CT reconstruction: vmi40
Segmentation target: lesions
Patient: M, age 57
ISS stage: Stage 3
Metal implant: no
Axial slice:
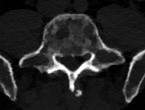
Sagittal slice:
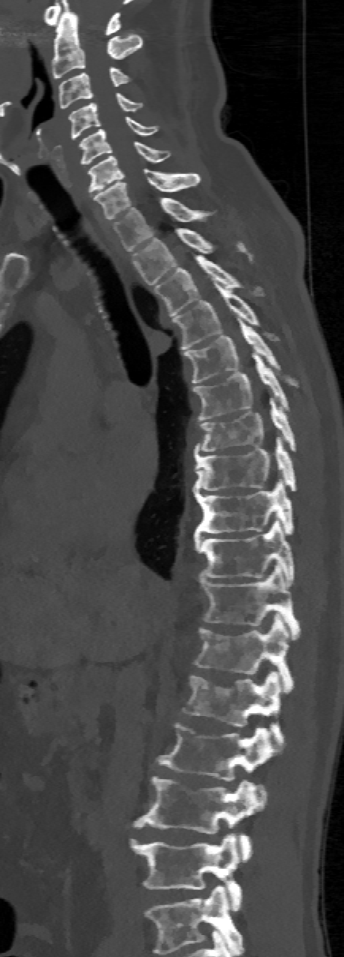